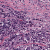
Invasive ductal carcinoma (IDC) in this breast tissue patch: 1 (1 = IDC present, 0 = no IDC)